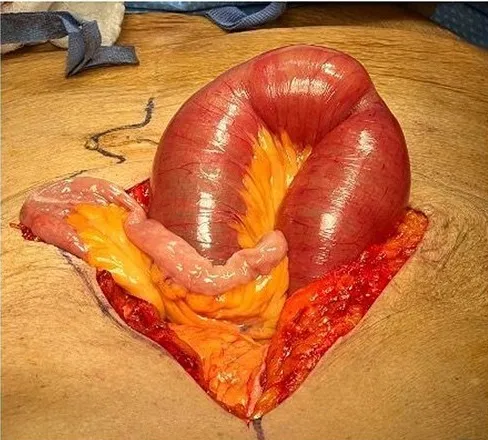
Dilated loops of small bowel proximal to obstruction and collapsed bowel distal to the obstruction.
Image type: medical_photograph (other_medical_photograph)